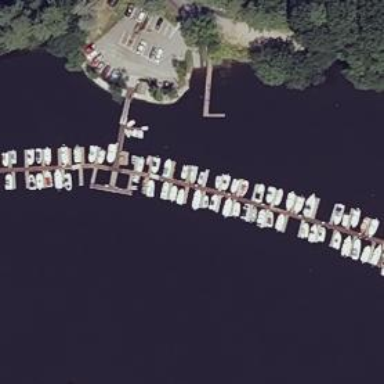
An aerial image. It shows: Man-made pier.